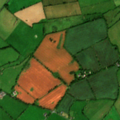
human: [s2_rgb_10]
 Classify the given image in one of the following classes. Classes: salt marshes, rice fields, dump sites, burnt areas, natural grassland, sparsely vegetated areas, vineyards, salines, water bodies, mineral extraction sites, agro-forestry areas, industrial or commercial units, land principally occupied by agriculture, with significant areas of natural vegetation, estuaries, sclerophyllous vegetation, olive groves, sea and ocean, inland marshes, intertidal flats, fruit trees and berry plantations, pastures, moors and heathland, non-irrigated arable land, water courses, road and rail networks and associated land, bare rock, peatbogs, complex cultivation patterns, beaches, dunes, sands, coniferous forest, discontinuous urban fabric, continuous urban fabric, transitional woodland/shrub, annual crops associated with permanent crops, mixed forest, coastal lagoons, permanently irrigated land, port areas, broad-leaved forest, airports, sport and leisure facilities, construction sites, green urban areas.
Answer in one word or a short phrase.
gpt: non-irrigated arable land, pastures